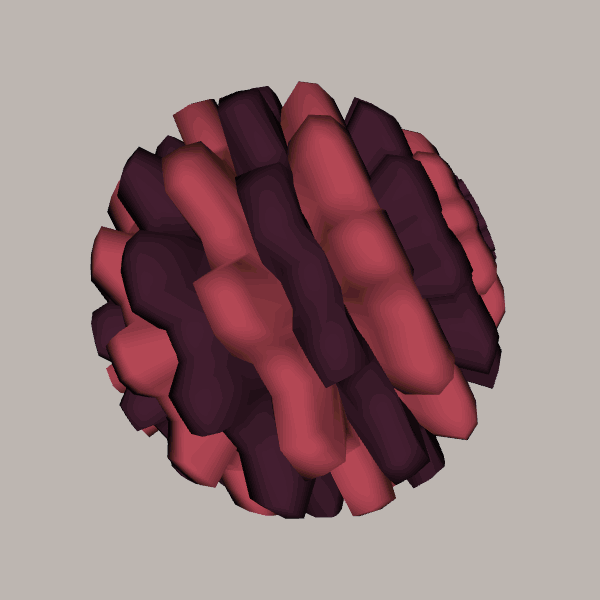
Background: light